Question: I am looking for a way to create figure that contains several subplots which are tables. Let me try to explain what I am talking about. Below is a figure that has several subplots that are 'imshow' plots. I want the exact same figure, but instead of 'imshow' plots I want tables, just plain tables. In my example they would just display values 1 and 2:
'''
[1, 2]
[2, 1]
'''
How should I do this?
Thank You in Advance

Here is the code I used to generate the graph.
'''
import pylab
import numpy as np
x = np.array([[1,2],[2,1]])
fig = pylab.figure()
fig_list = []
for i in xrange(5):
fig_list.append( fig.add_subplot(2,3,i+1) )
fig_list[i] = pylab.imshow(x)
pylab.savefig('my_fig.pdf')
pylab.show()
'''
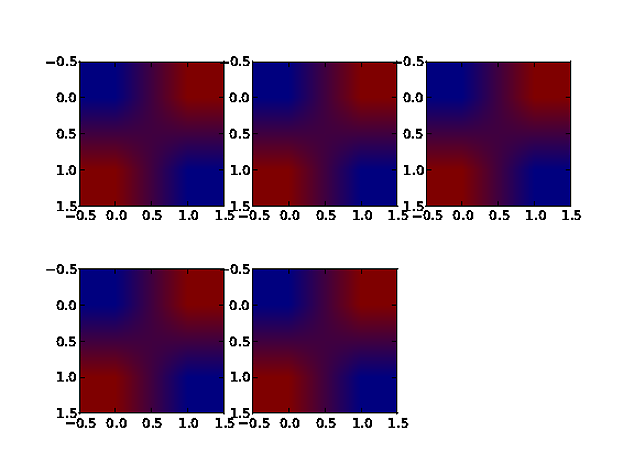
Answer: You can use the pylab.table command, documentation found <URL>.
For example:
'''
import pylab
import numpy as np
x = [[1,2],[2,1]]
fig = pylab.figure()
axes_list = []
table_list = []
for i in xrange(5):
axes_list.append( fig.add_subplot(2,3,i+1) )
axes_list[i].set_xticks([])
axes_list[i].set_yticks([])
axes_list[i].set_frame_on(False)
table_list.append(pylab.table(cellText=x,colLabels = ['col']*2,rowLabels=['row']*2,colWidths = [0.3]*2,loc='center'))
pylab.savefig('my_fig.pdf')
pylab.show()
'''
I've also created an additional list variable, and renamed the fig_list, because the axes instance was being overwritten by the instance of the plotted object. Now you have access to both handles.
Other useful commands include:
'''
# Specify a title for the plot
axes_list[i].set_title('test')
# Specify the axes size and position
axes_list[i].set_position([left, bottom, width, height])
# The affect of the above set_position can be seen by turning the axes frame on, like so:
axes_list[i].set_frame_on(True)
'''
Documentation:
- <URL>